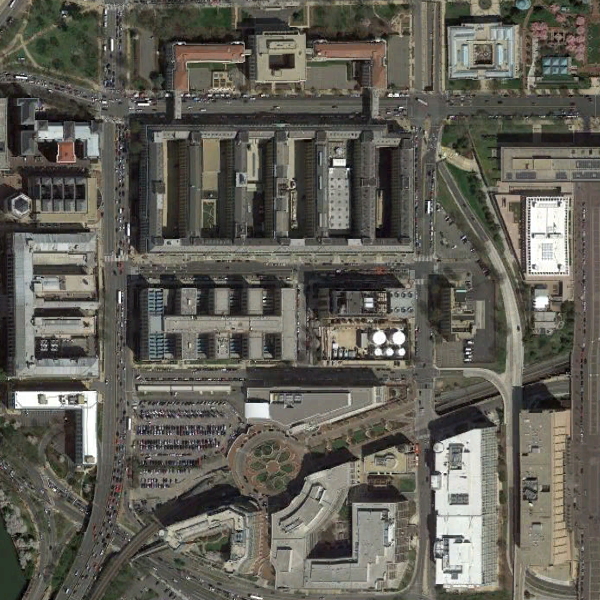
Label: Commercial